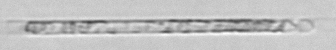
Label: Rhizosolenia